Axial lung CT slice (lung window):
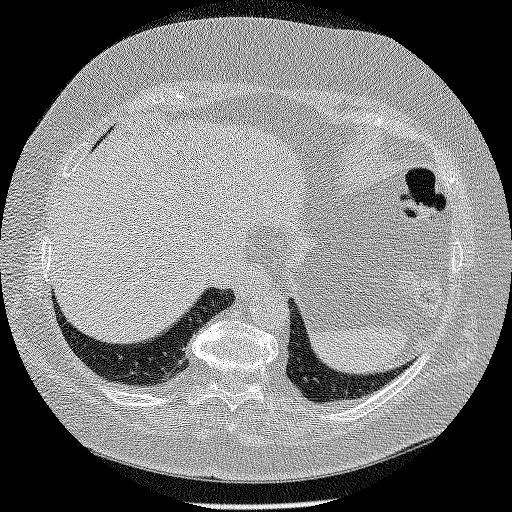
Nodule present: no